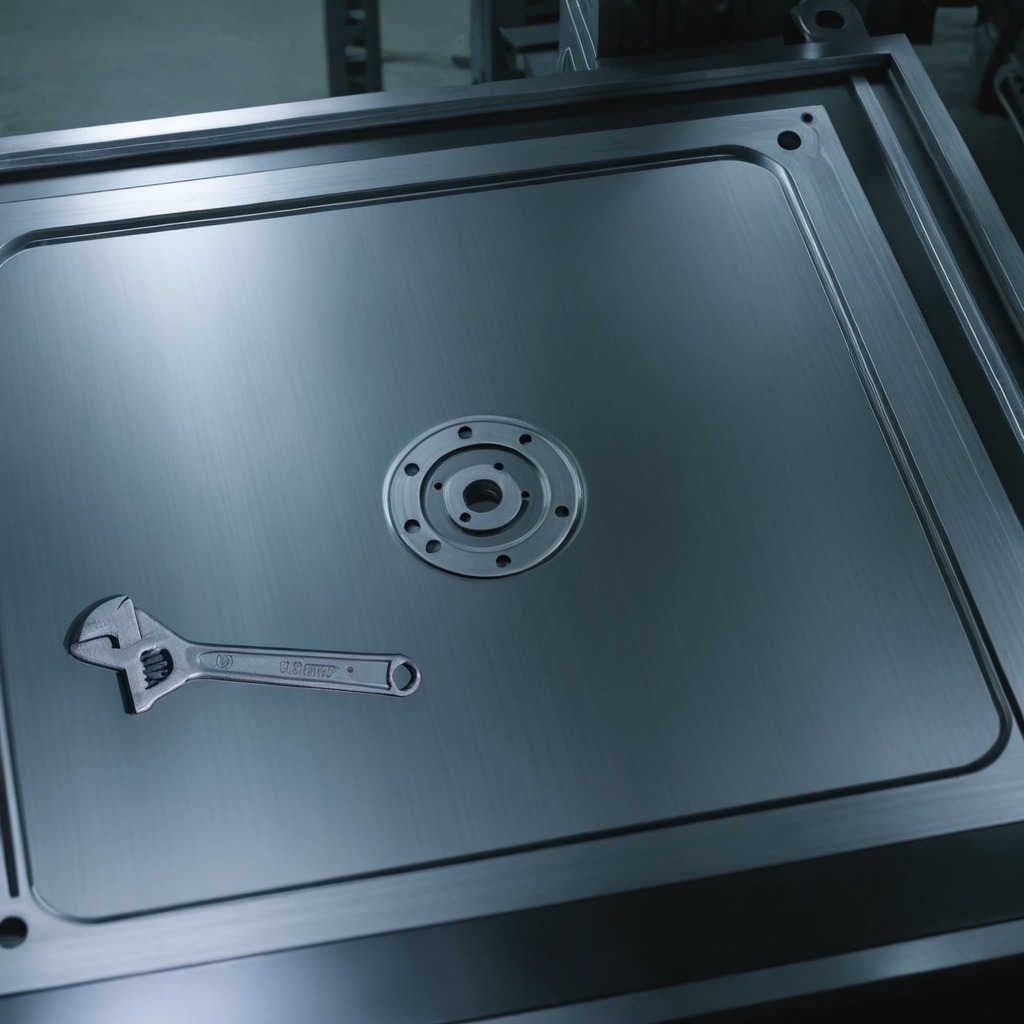
A wrench is lying on the metal table in a machine shop under fluorescent lights.